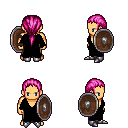
a pixel art fantasy rpg character, male body template, human, tanned skin, black robe, robe skirt, pink ponytail hairstyle, metal boots, shield, four views (front, back, left, right), 2x2 character sprite sheet, small pixel art, hard edges, no anti-aliasing